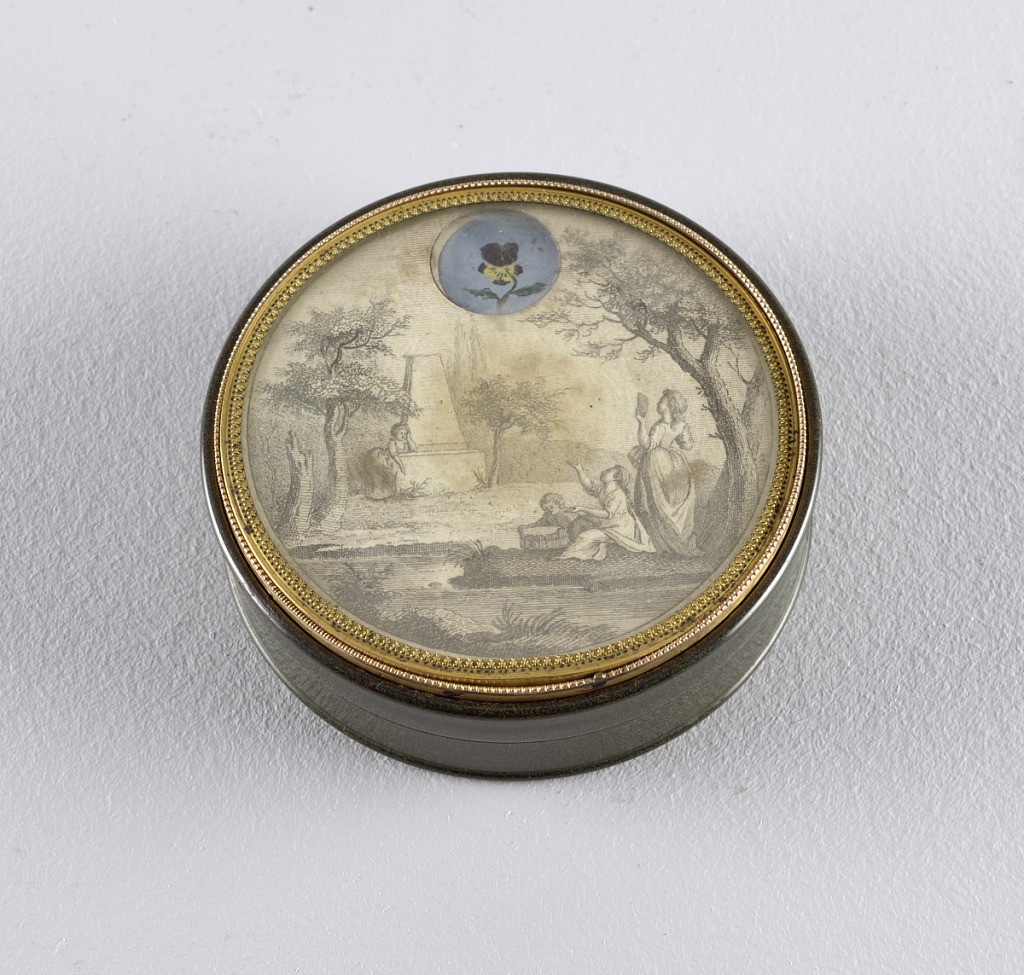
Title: Box and cover
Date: ca. 1785
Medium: lacquer and tortoiseshell
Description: Speckled dark green composition on outside; tortoise-shell on inside. Circular. Cover decorated with engraving showing tomb, stream, and four female figures, with a circular opening across which passes a revolving disk, with a sentimental verse.